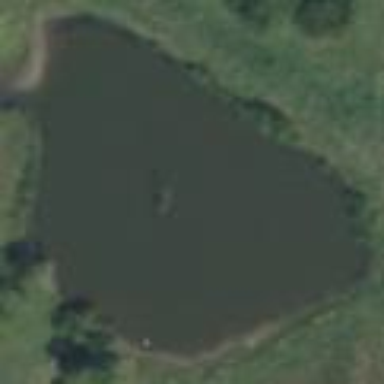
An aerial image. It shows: Pond with natural water.